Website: apple
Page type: payment
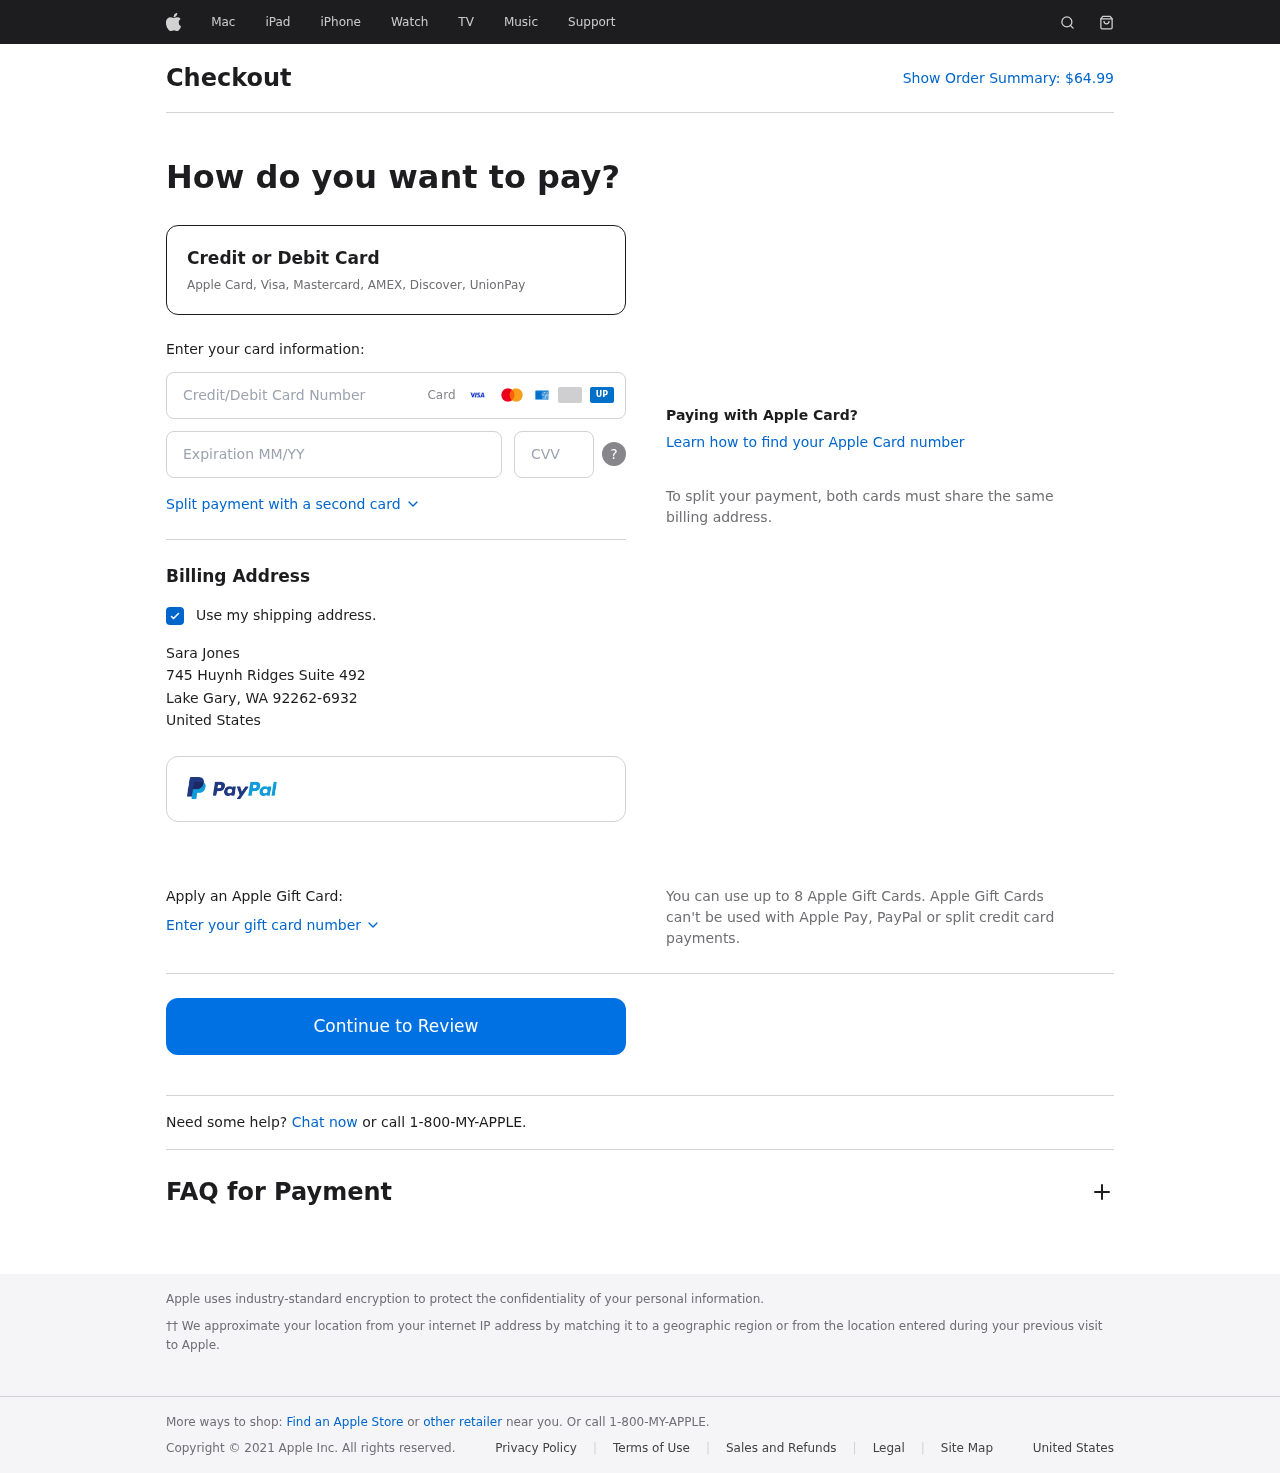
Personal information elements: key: PII_CARD_CVV
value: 928
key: PII_CARD_EXPIRY
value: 04/30
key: PII_CARD_NUMBER
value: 6561 6275 6803 6204
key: PII_CITY
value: Lake Gary
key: PII_COUNTRY
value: United States
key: PII_FULLNAME
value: Sara Jones
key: PII_POSTCODE_FULL
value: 92262-6932
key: PII_STATE_ABBR
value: WA
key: PII_STREET
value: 745 Huynh Ridges Suite 492
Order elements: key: ORDER_TOTAL
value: $64.99